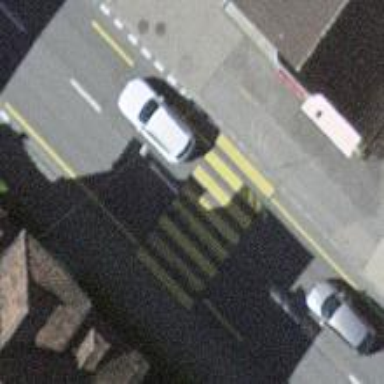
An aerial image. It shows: Uncontrolled zebra crossing on the road.